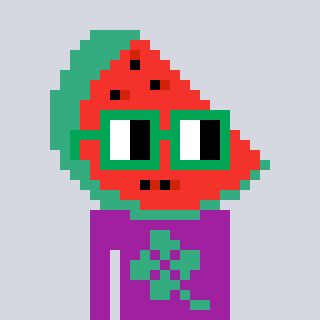
a pixel art character with square green glasses, a watermelon-shaped head and a magenta-colored body on a cool background